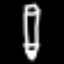
Label: pencil